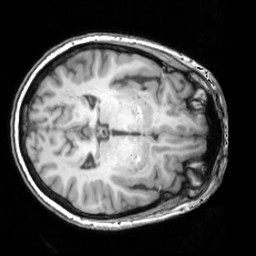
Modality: T1w
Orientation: axial
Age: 66
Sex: female
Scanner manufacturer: siemens
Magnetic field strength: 3 T
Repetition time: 1.62 s
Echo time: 0.003 s